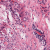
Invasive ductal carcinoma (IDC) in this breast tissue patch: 0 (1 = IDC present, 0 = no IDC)